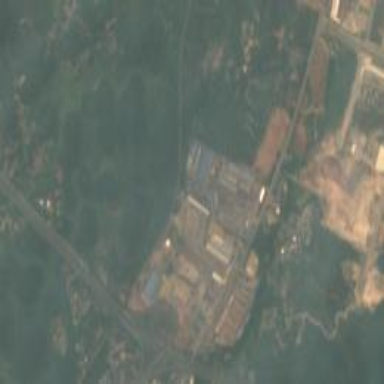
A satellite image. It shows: Industrial depot area.